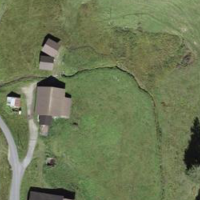
EUNIS habitat code: 23
Species observed at this site:
Filipendula ulmaria